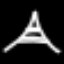
Label: The Eiffel Tower